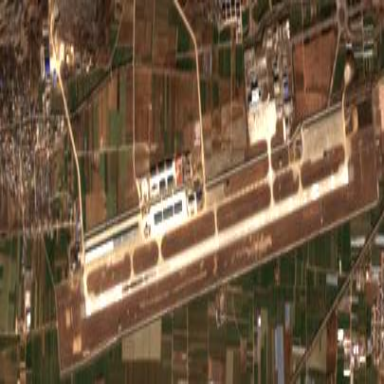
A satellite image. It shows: Aerodrome that serves as both military and public airport.